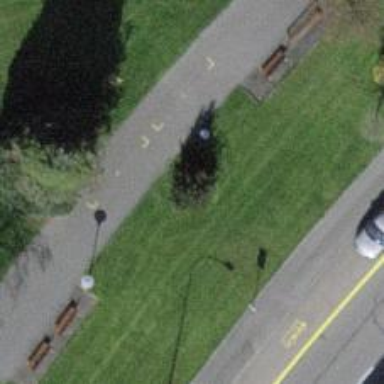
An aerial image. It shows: Park with evergreen needle-leaved trees.